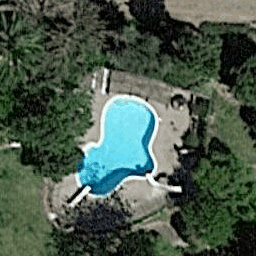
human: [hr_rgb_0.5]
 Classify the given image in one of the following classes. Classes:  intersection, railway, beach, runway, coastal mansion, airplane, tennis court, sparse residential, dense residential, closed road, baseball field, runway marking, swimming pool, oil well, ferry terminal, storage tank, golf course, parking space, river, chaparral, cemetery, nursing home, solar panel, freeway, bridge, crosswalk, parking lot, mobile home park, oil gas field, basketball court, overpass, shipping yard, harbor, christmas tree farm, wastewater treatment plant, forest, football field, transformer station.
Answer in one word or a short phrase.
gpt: swimming pool